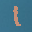
Label: 1